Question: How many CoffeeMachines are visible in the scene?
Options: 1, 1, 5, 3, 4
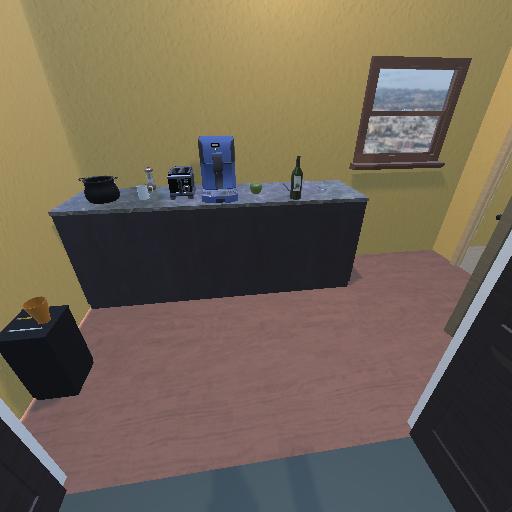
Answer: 1